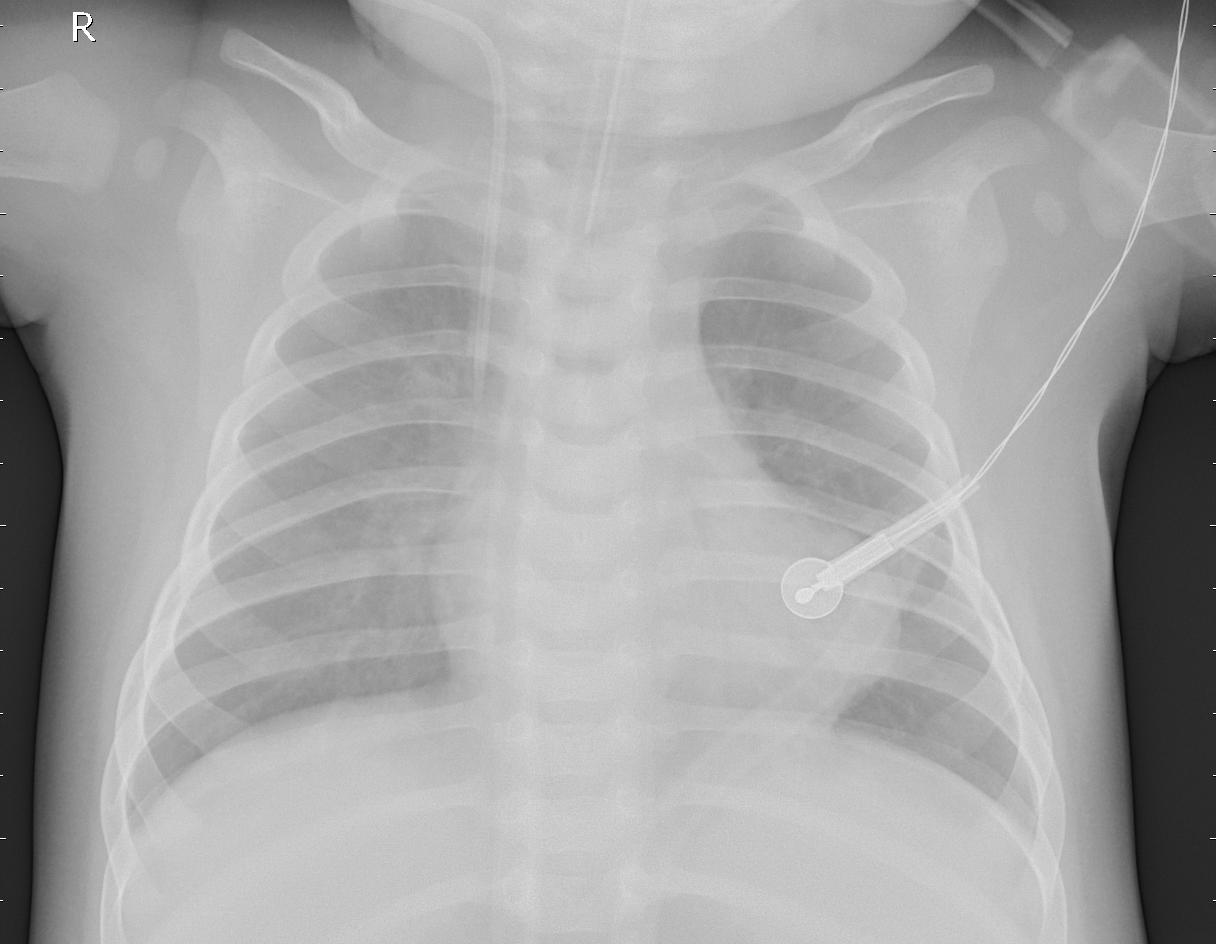
Diagnosis: PNEUMONIA